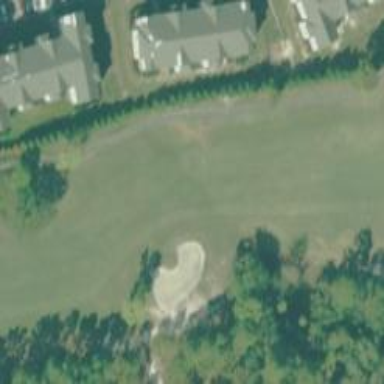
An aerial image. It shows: Grassy area designated as golf fairway.